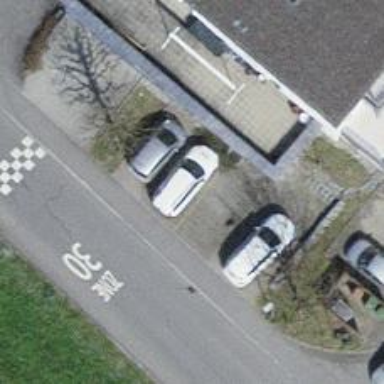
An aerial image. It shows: Street-side parking area.